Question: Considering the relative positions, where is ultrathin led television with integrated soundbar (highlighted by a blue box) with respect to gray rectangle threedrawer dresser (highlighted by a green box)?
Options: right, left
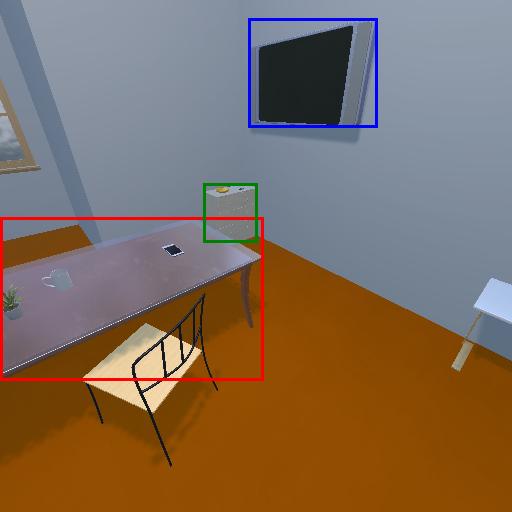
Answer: right